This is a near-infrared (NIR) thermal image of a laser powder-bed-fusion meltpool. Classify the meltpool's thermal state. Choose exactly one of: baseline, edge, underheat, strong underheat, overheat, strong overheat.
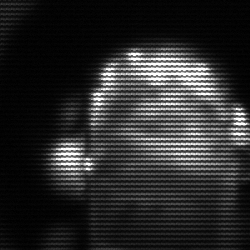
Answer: baseline